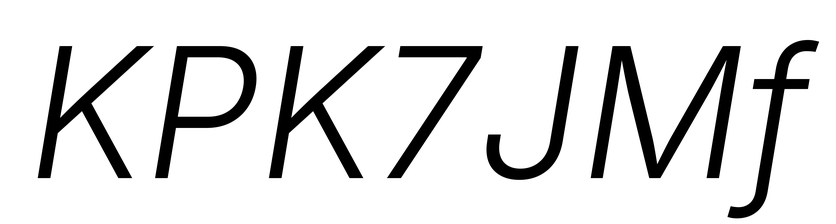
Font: Inter-Italic_Light_Italic